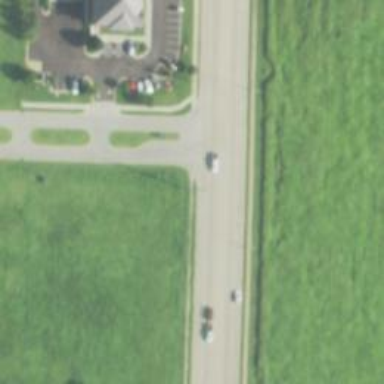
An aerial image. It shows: Secondary road.